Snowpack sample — Buffalo Mountain, Silverthorne, Colorado, USA (1/25/25, 10:11 AM MST)
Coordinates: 39.6222, -106.1139
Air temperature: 22 °F
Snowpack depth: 110 cm
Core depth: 40 cm
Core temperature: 46.4 °F
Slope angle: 12°, slope face: 102°
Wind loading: high
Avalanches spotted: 0
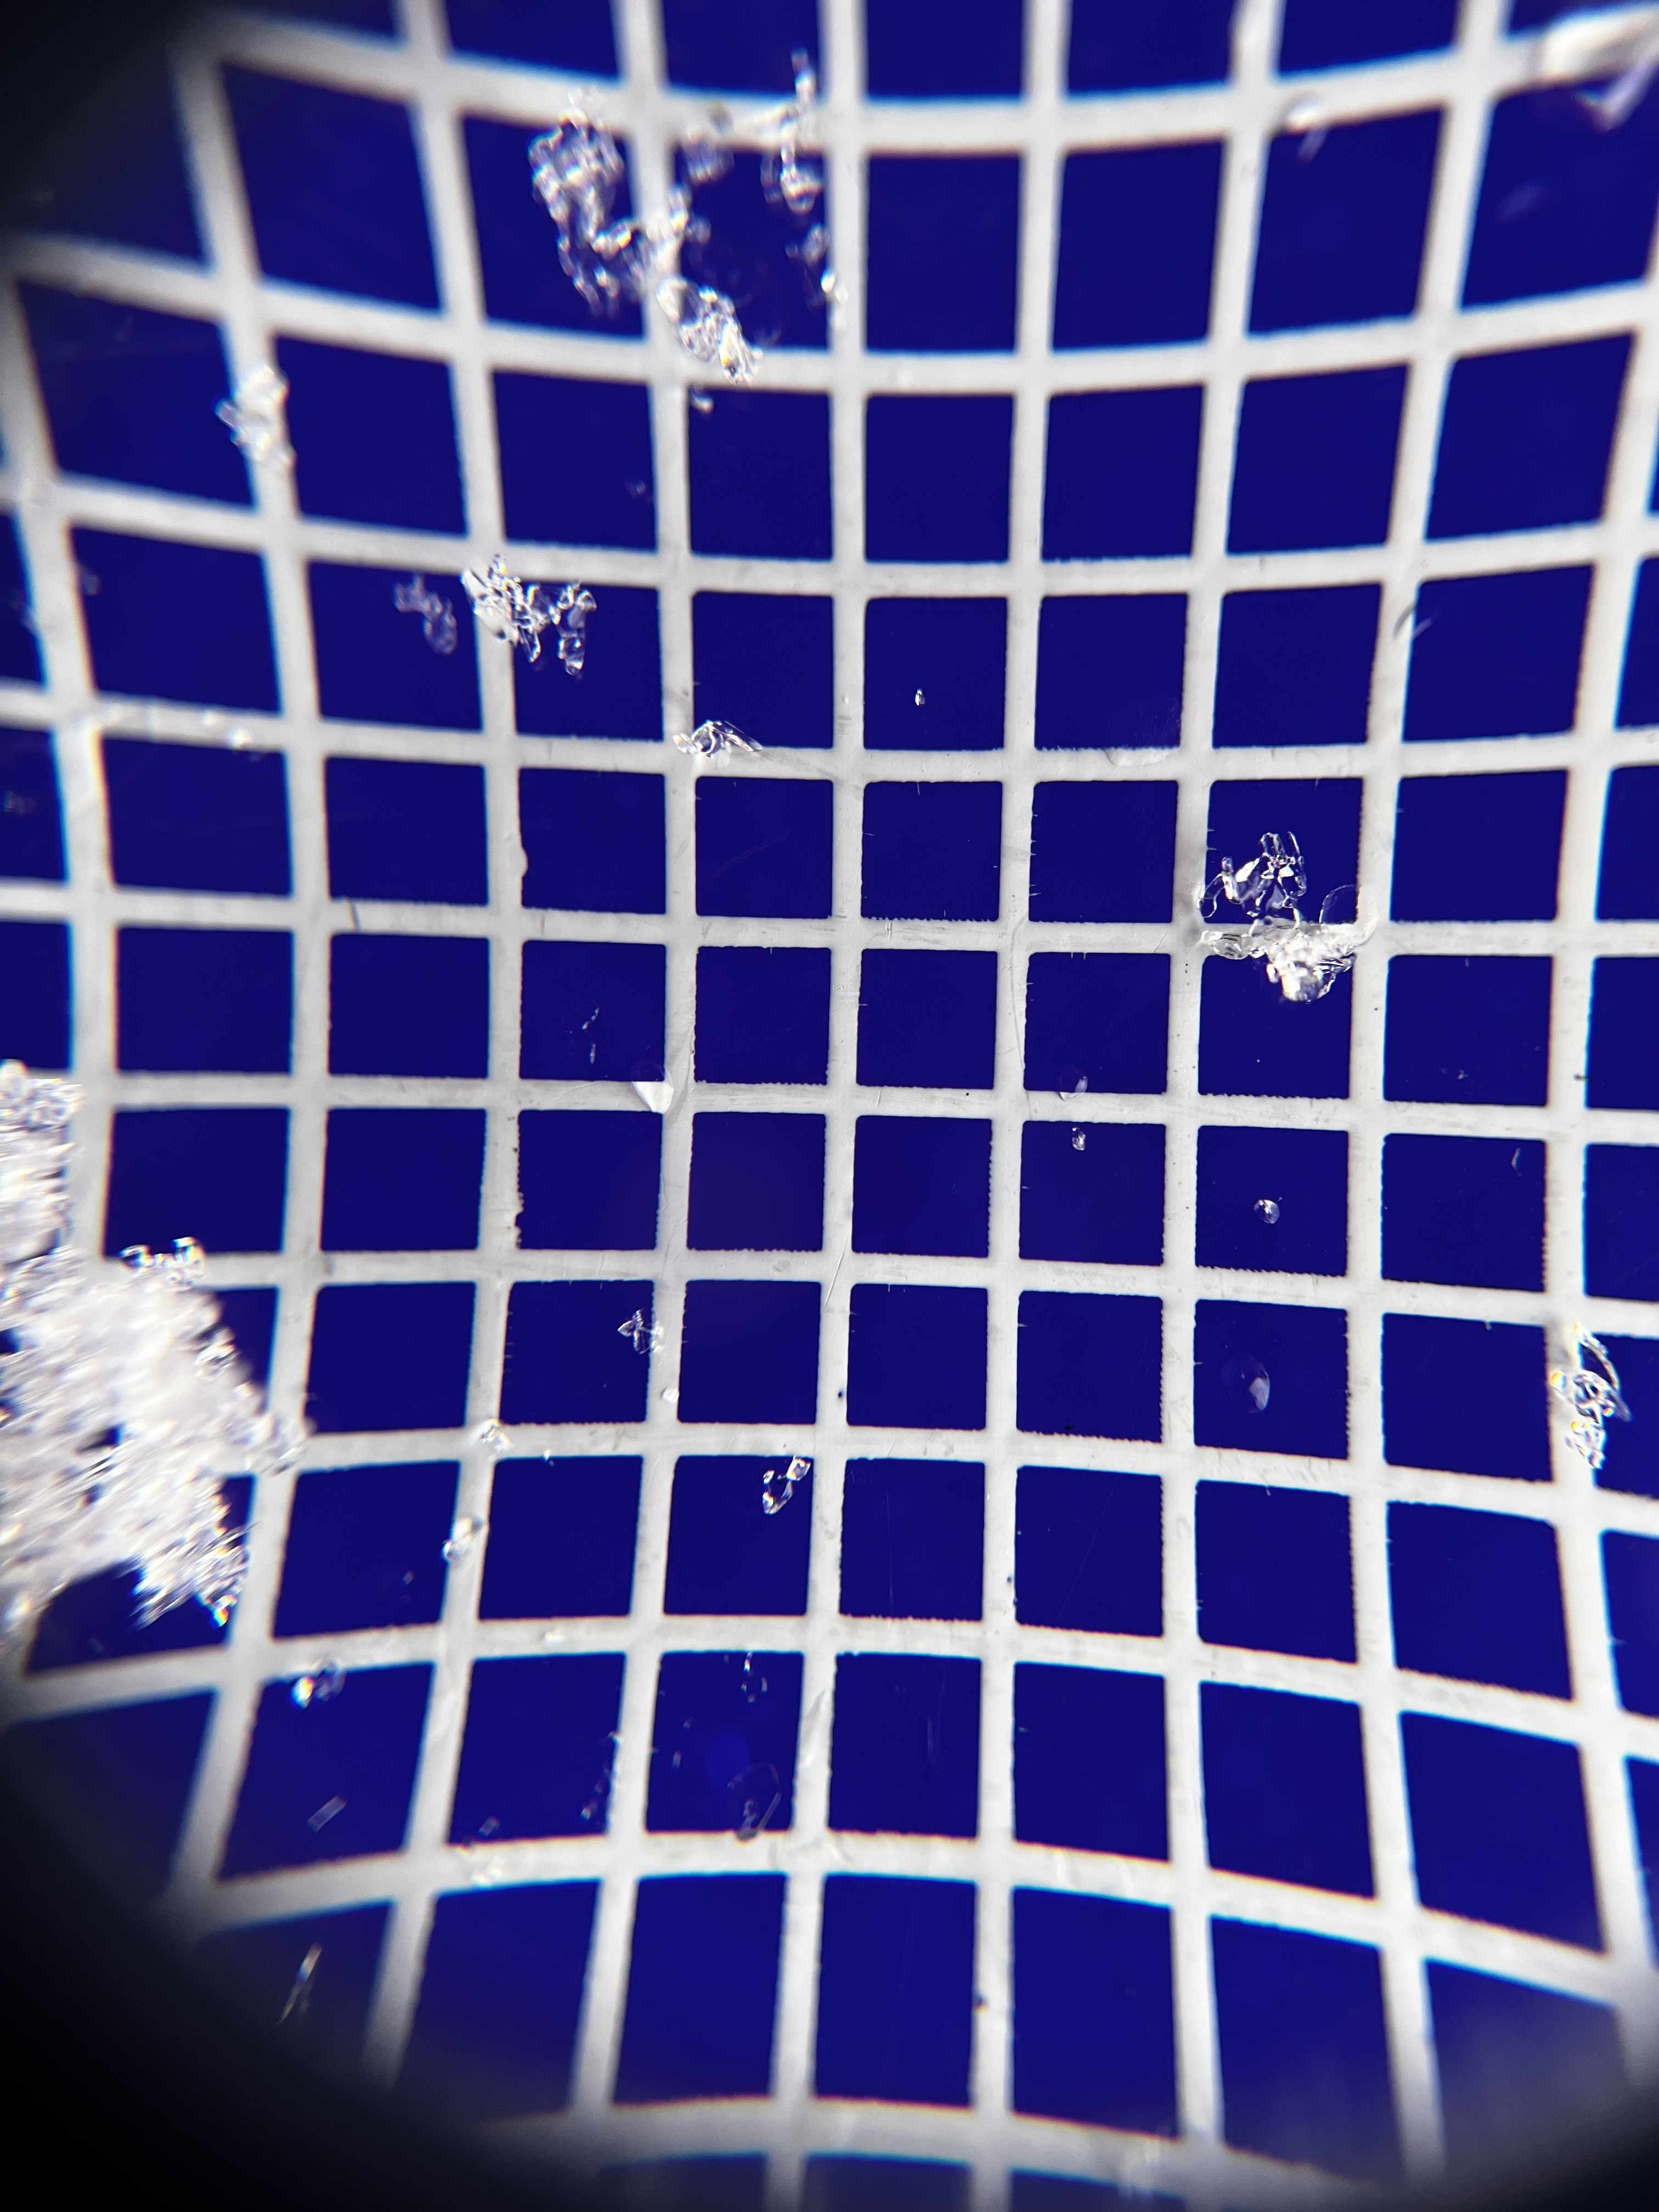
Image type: magnified_profile
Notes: No avalanches nearby, collected on the outskirts of a fire break 15 meters from the treeline, on way to Buffalo and Red Mountain